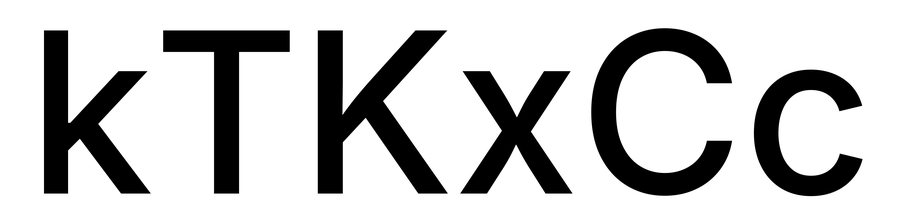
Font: Inter_Medium